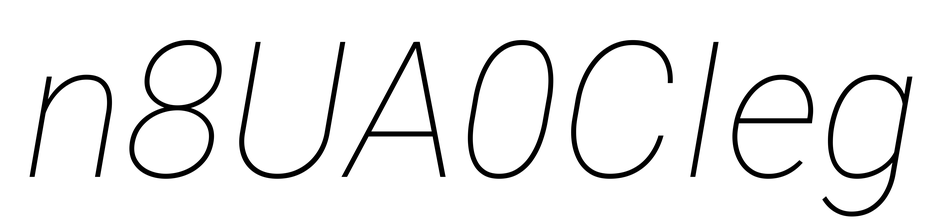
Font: Roboto-Italic_Thin_Italic